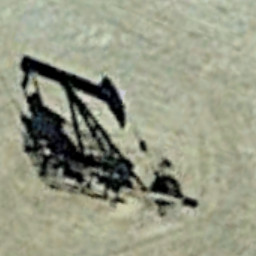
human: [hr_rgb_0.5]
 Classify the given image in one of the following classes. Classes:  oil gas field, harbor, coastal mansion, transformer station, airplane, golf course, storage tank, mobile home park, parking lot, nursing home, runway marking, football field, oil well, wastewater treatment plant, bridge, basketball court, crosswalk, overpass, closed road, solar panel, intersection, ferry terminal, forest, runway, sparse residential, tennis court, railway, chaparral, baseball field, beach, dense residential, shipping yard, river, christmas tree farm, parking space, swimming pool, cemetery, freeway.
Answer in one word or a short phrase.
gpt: oil well